Interaction volume radius: 5 \u00c5
Interaction volume height: 15 \u00c5
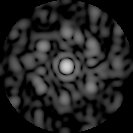
Disorder parameter: 0.6802